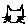
Label: cat